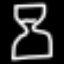
Label: hourglass